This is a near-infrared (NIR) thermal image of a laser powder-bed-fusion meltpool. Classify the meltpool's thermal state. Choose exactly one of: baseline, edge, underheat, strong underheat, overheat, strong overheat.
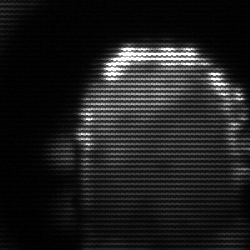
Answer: baseline